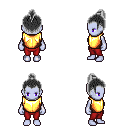
a pixel art fantasy rpg character, female body template, dark elf, purple skin, gold chest armor, red pants, gray short topknot hairstyle, four views (front, back, left, right), 2x2 character sprite sheet, small pixel art, hard edges, no anti-aliasing